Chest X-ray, PA view. Patient: 34 years old, sex F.
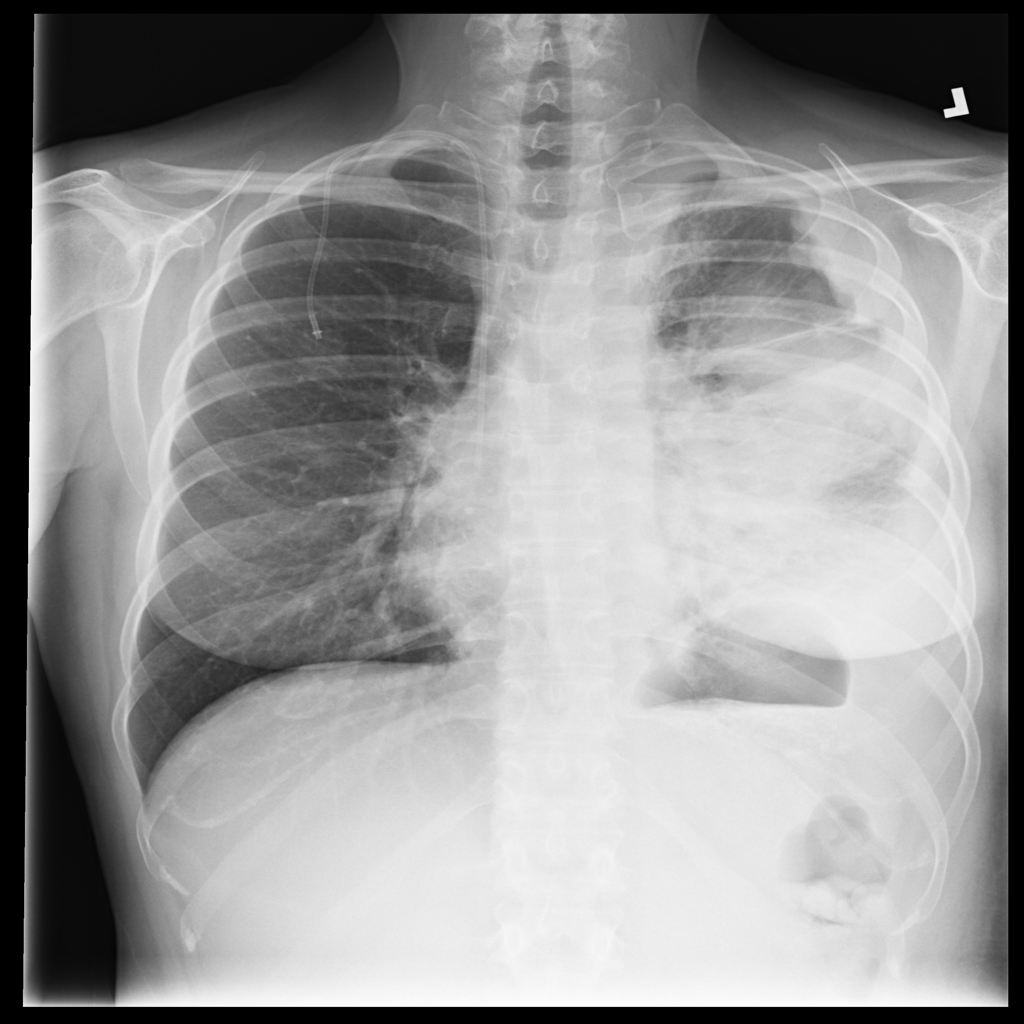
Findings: No Finding